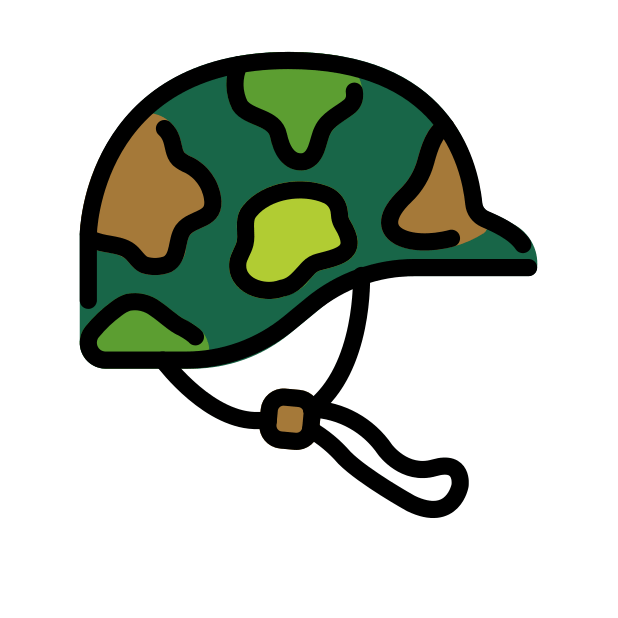
military helmet